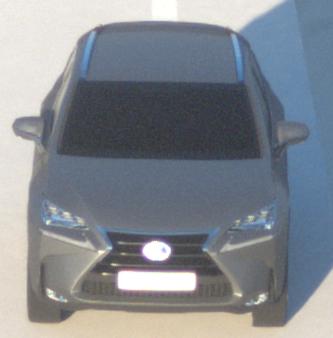
Make: Lexus
Model: NX 300h
Detailed model: NX (AZ1)
Model produced from: 2017/11
Model produced until: 2018/08
Doors: 5
Color: gray
Road condition: dry road
Daytime: sunrise or sunset
Contrast: high contrast